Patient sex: M
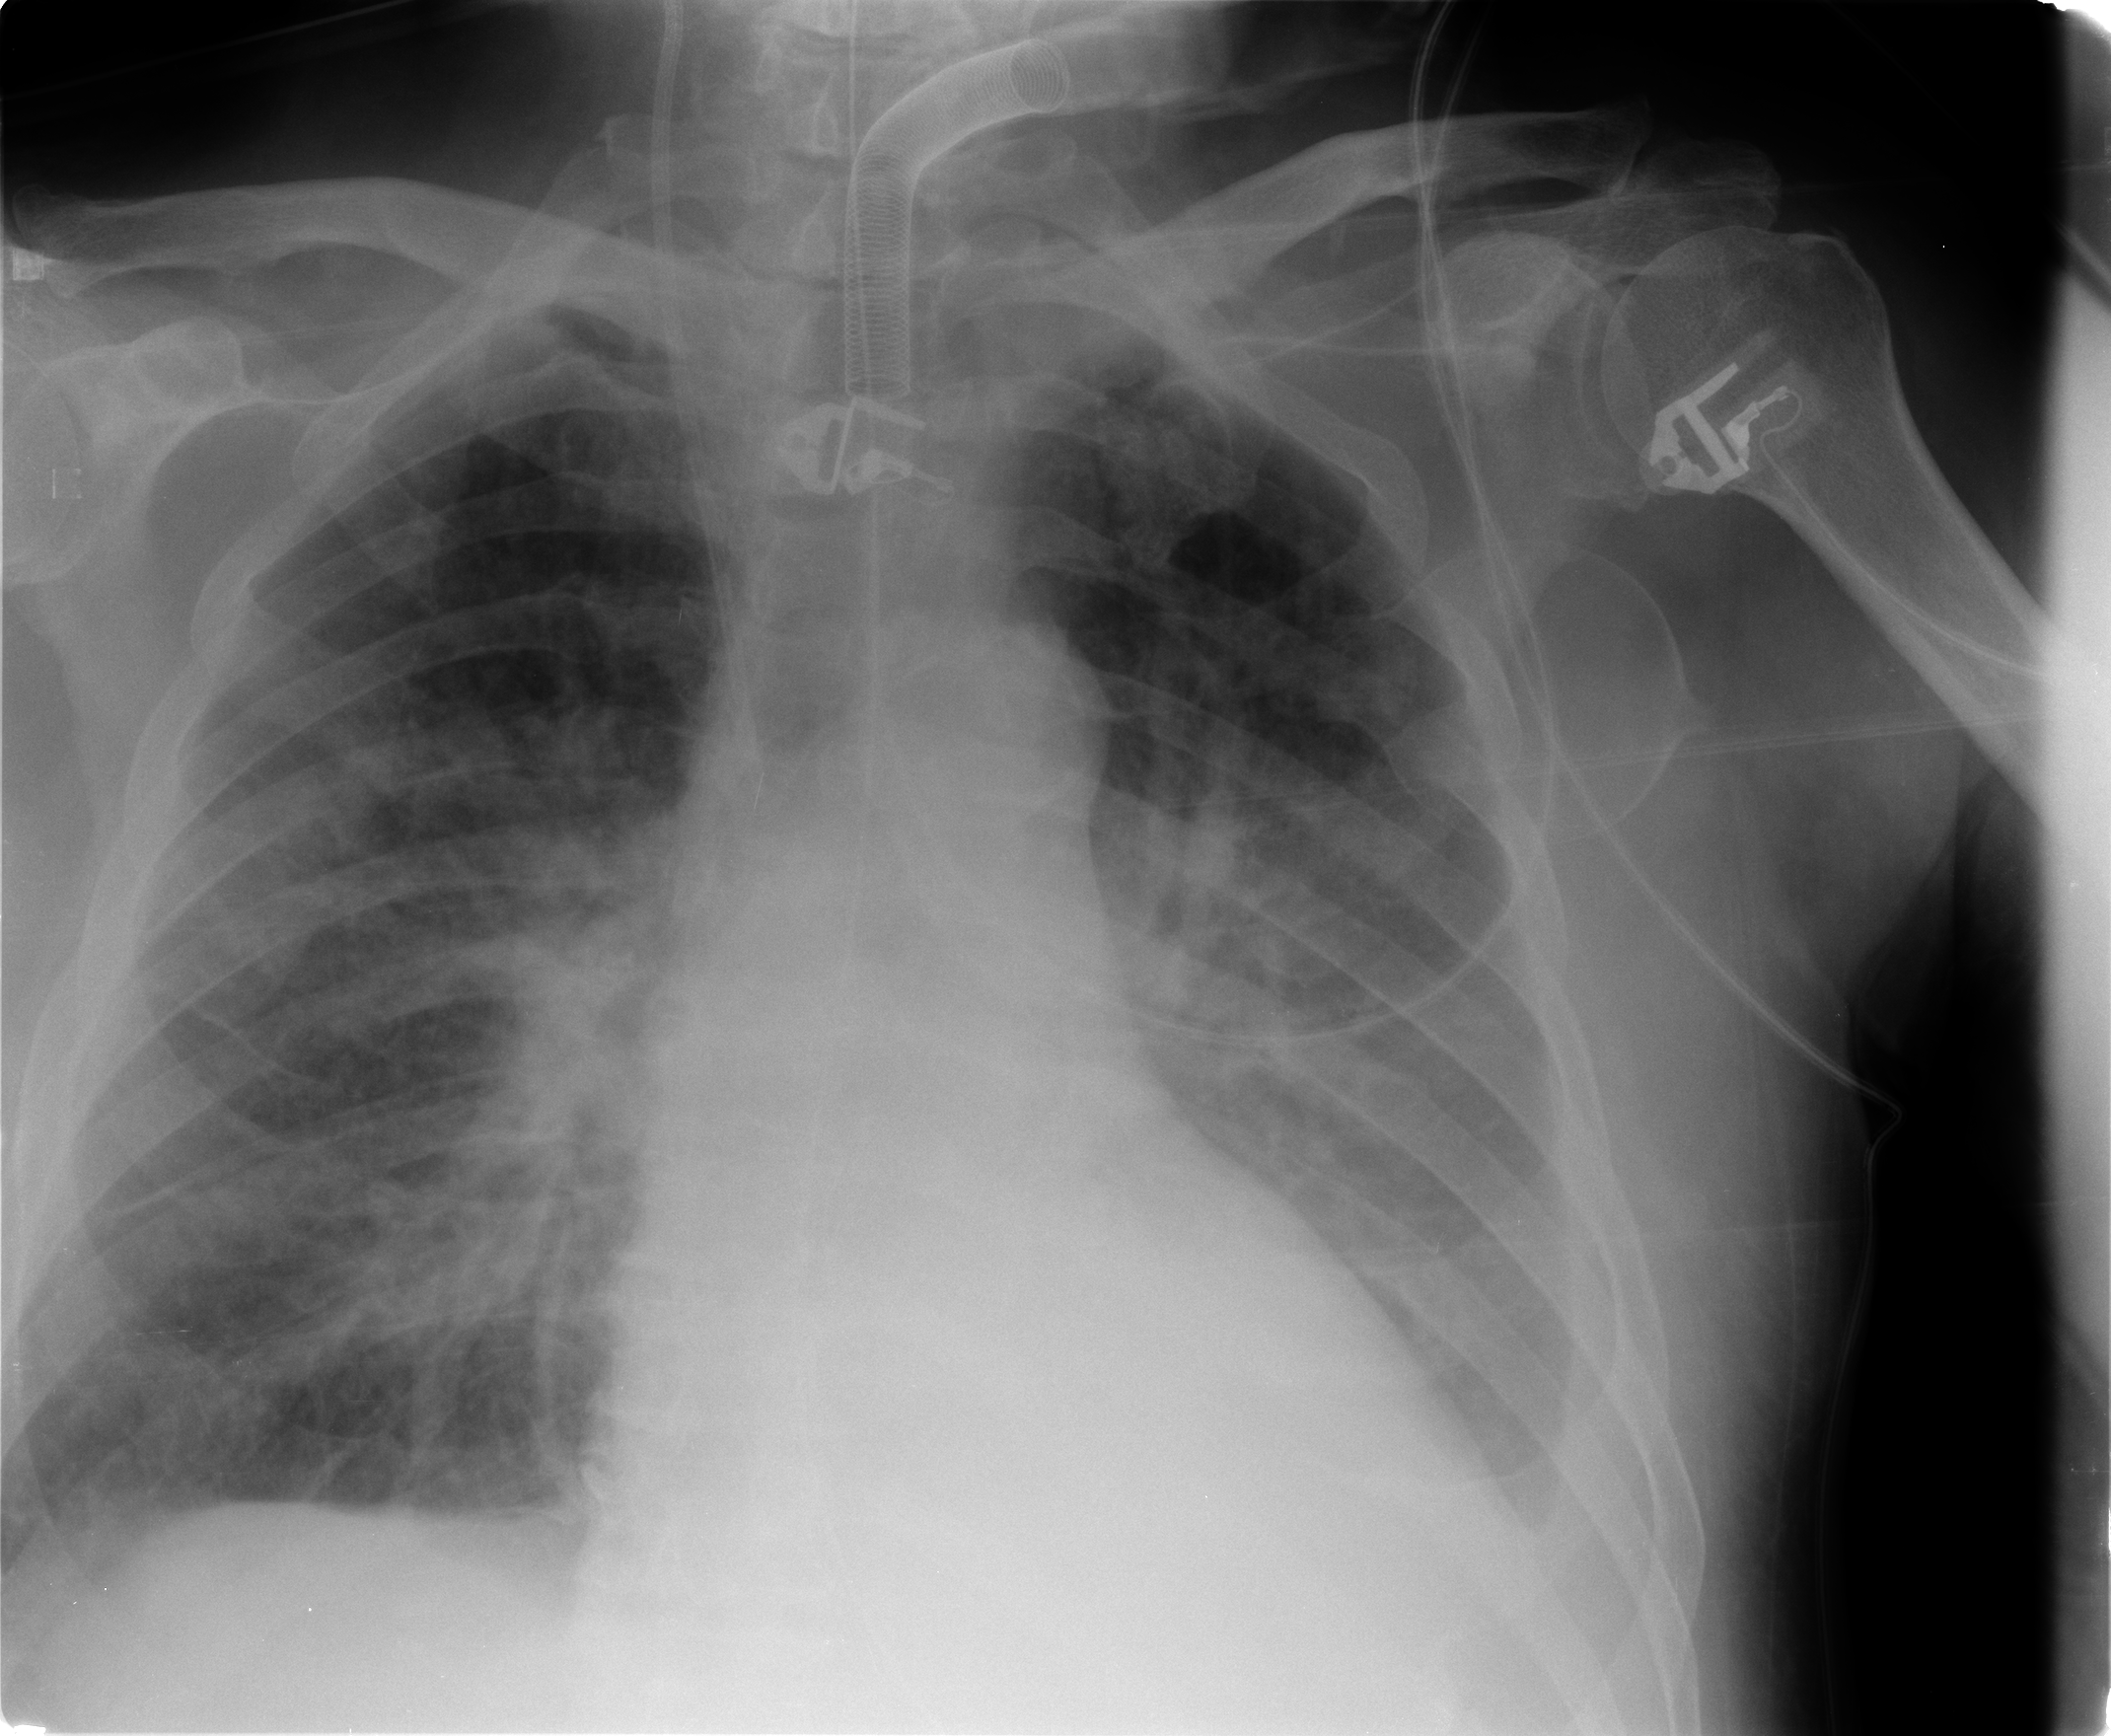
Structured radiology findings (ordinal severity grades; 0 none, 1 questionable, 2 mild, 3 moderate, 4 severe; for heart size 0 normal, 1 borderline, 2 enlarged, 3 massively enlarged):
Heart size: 2
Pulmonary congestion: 3
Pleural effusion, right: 1
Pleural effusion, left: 1
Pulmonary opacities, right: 3
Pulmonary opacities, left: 3
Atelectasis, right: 2
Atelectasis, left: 2